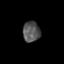
Tissue: prostate
Cell type: T cells
Senescence score: 0.213
Nuclear area (px): 349
Mean DAPI intensity: 84.232